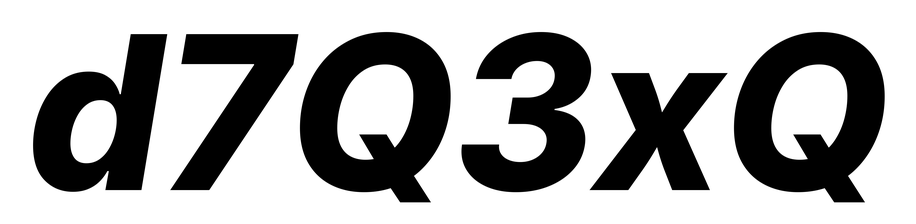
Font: Inter-Italic_ExtraBold_Italic